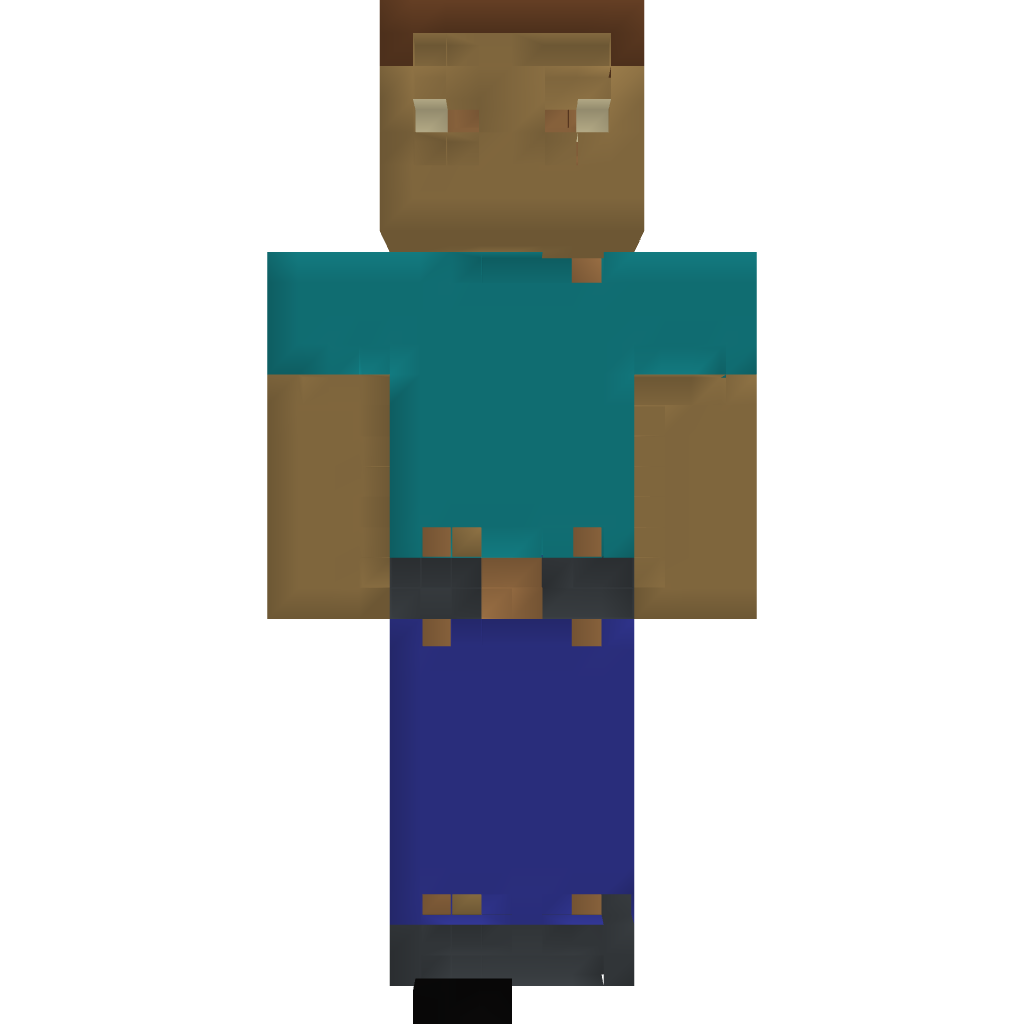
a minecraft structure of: Minecraft dude